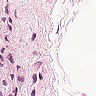
Metastatic tissue present: yes